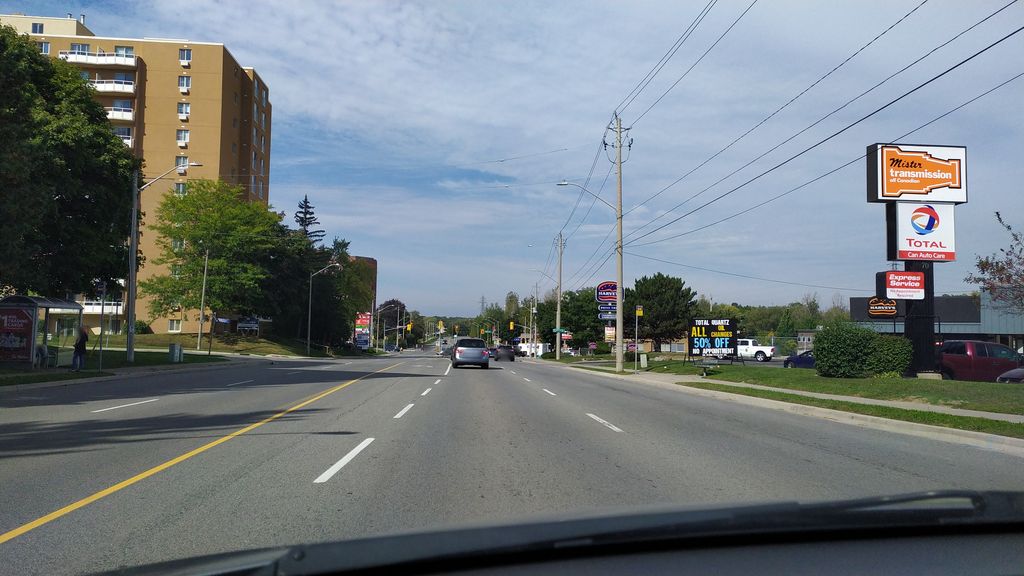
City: kitchener-waterloo